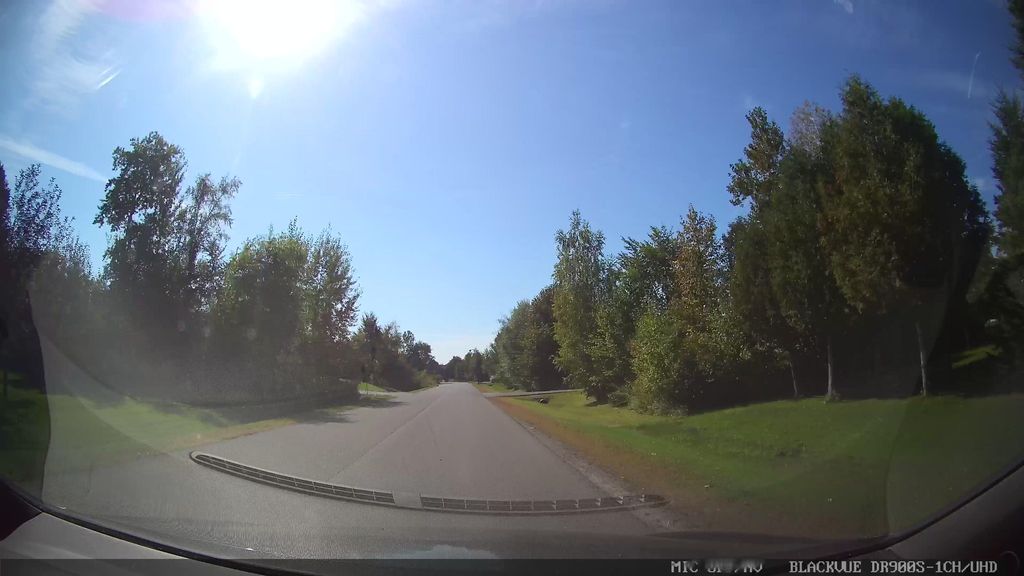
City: ottawa-gatineau